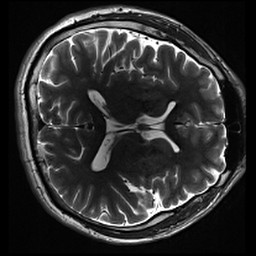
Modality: inplaneT2
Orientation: axial